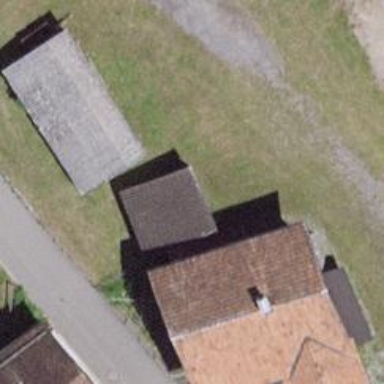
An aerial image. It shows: Shed building.